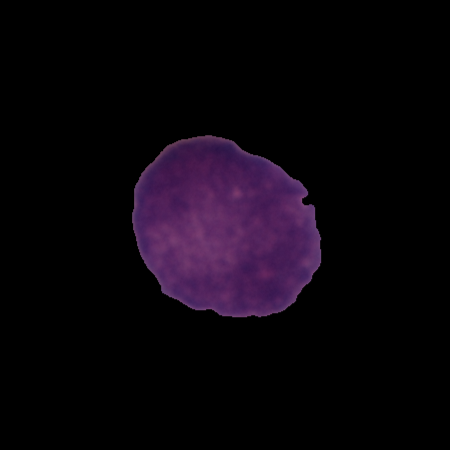
Label: cancer